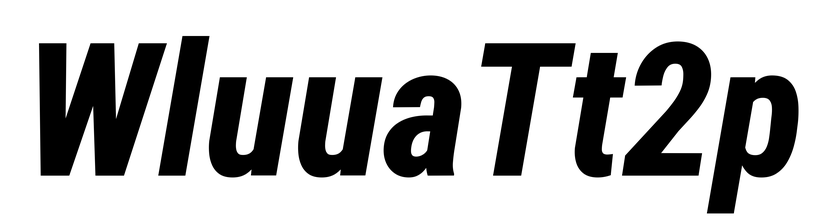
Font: Roboto-Italic_Condensed_ExtraBold_Italic